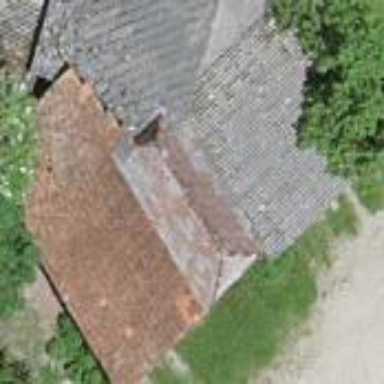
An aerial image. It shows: Rural barn.